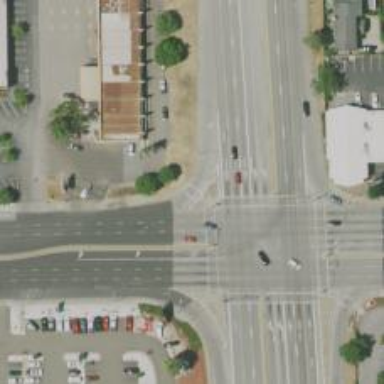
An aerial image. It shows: Crossing on the road.